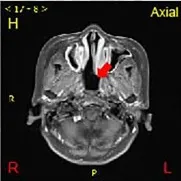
Magnetic Resonance Imaging (MRI) of the nasopharynx. (G, H) Follow-up at 8 months post-treatment showing no abnormal signal changes in the nasopharynx (Red arrow show).
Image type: radiology (mri)